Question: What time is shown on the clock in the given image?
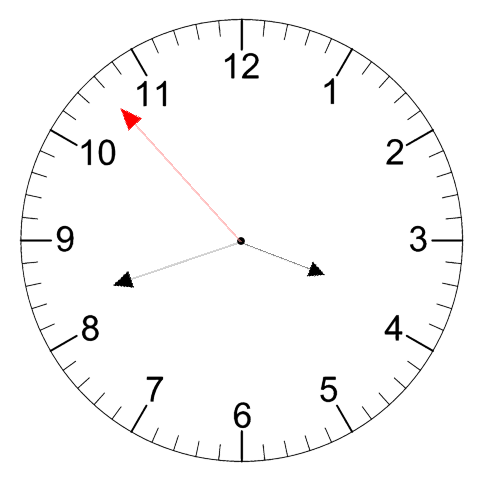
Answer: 03:41:53